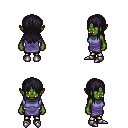
a pixel art fantasy rpg character, female body template, orc, green skin, chain tabard jacket, gold greaves, raven unkempt hairstyle, metal boots, four views (front, back, left, right), 2x2 character sprite sheet, small pixel art, hard edges, no anti-aliasing